Interaction volume radius: 5 \u00c5
Interaction volume height: 20 \u00c5
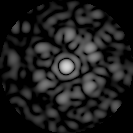
Disorder parameter: 0.7171